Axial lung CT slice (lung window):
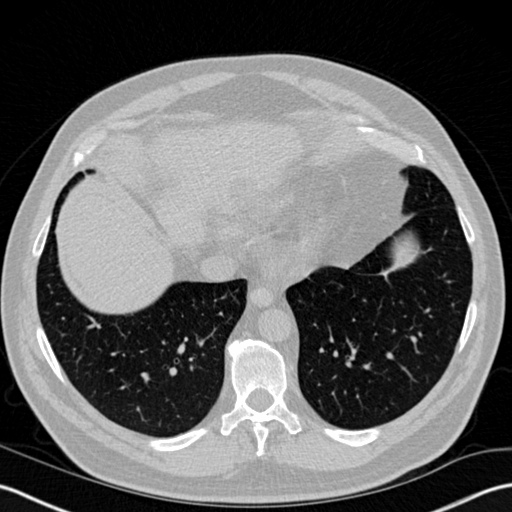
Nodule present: no